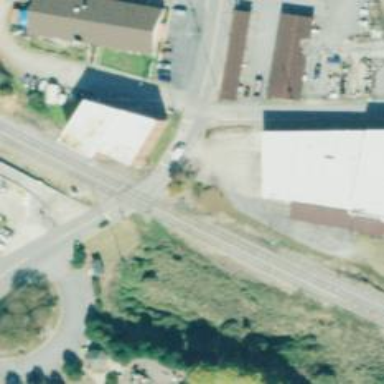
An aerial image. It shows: Railway crossing.